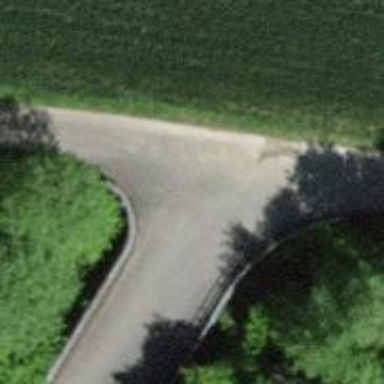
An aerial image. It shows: Track road going over bridge with grade1 tracktype.